Field crop: maize
Growth stage: 1
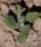
Species: chenopodium